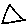
Label: triangle